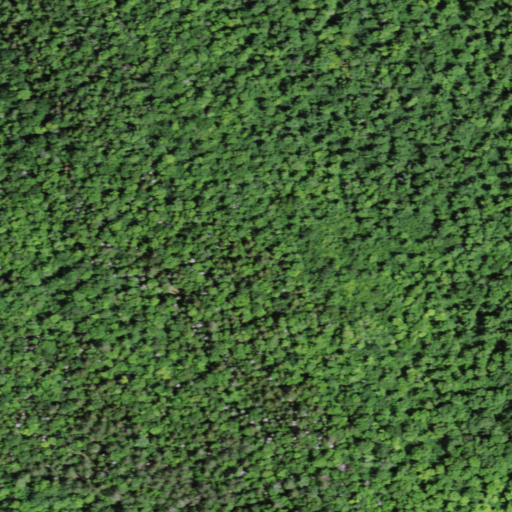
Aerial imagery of mountain in New York named Dutton Mountain containing deciduous forest, evergreen forest, and mixed forest